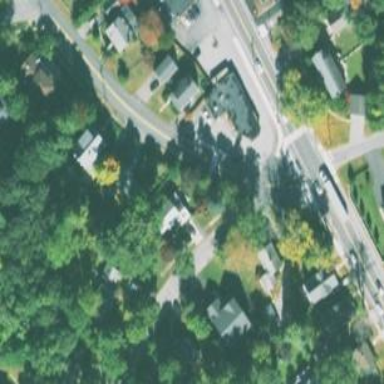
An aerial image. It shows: Residential road with asphalt surface and sidewalk on the left.